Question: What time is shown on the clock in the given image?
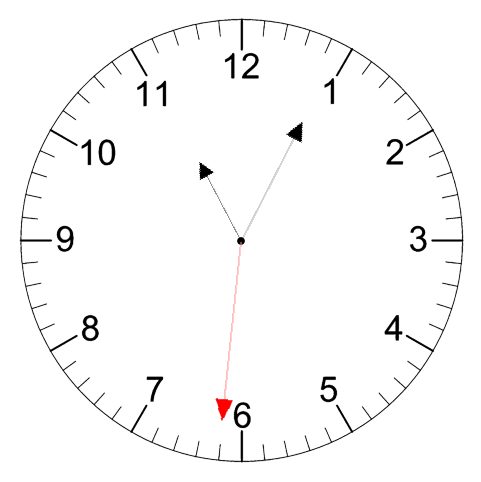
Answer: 11:04:31